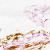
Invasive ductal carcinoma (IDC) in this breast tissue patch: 0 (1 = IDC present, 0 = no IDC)